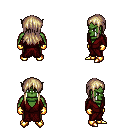
a pixel art fantasy rpg character, male body template, orc, green skin, red robe, gold greaves, white blonde unkempt hairstyle, gold gloves, gold boots, four views (front, back, left, right), 2x2 character sprite sheet, small pixel art, hard edges, no anti-aliasing